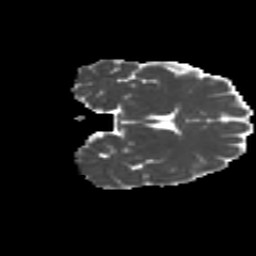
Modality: MD
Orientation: coronal
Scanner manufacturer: siemens
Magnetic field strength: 3 T
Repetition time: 4.16 s
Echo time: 0.0806 s